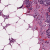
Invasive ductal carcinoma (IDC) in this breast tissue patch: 1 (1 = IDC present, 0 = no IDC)